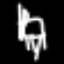
Label: chair